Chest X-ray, PA view. Patient: 26 years old, sex M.
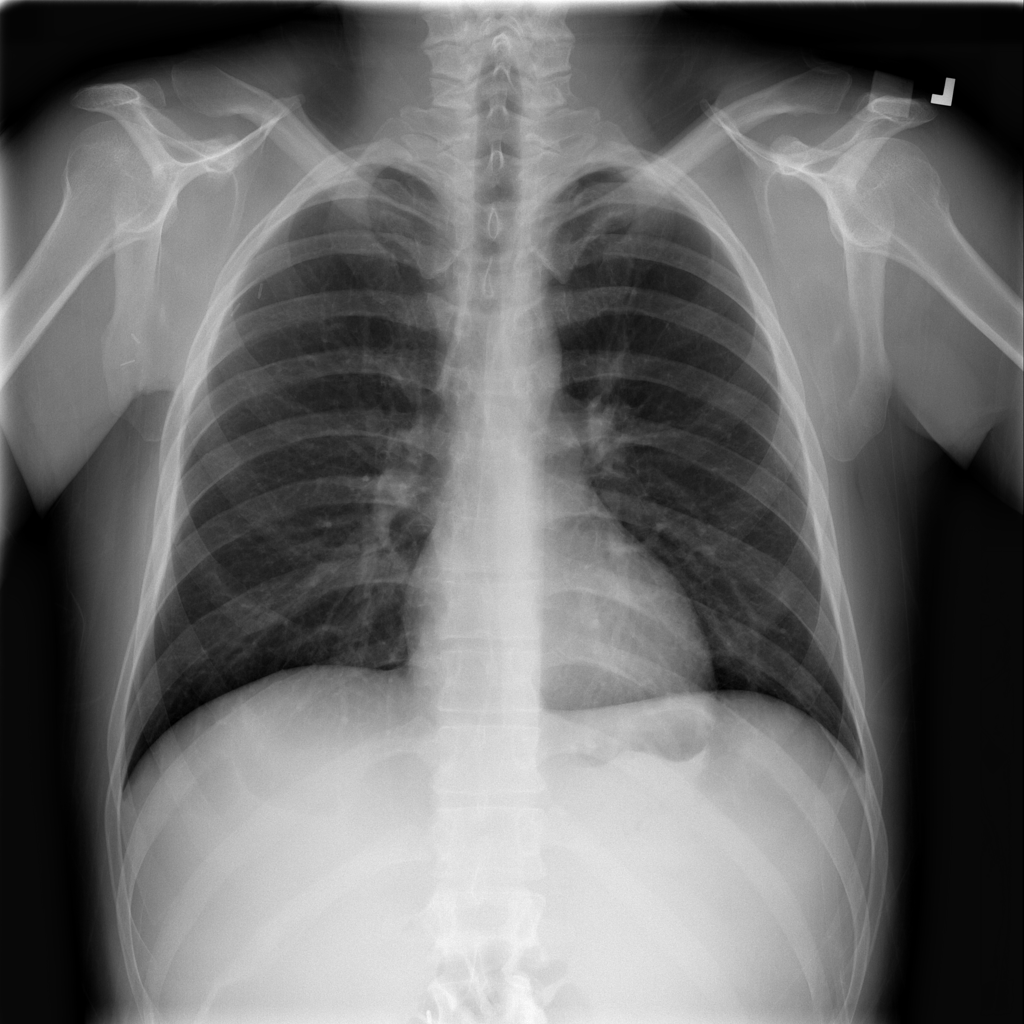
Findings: Infiltration